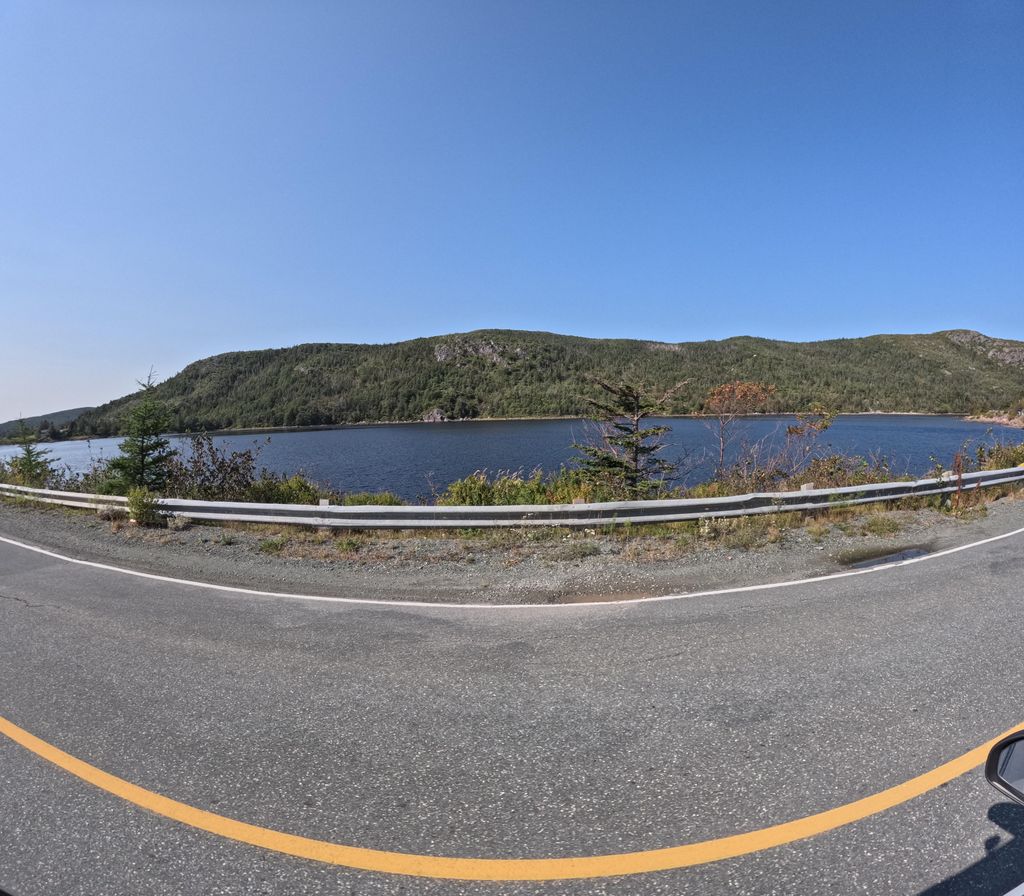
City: st_johns